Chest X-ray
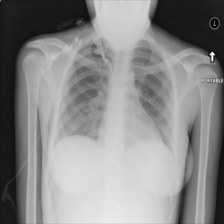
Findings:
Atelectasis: negative
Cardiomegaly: negative
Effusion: negative
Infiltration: negative
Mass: negative
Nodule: negative
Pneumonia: negative
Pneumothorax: negative
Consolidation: negative
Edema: negative
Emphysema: negative
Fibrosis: negative
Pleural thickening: negative
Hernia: negative